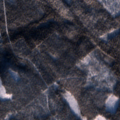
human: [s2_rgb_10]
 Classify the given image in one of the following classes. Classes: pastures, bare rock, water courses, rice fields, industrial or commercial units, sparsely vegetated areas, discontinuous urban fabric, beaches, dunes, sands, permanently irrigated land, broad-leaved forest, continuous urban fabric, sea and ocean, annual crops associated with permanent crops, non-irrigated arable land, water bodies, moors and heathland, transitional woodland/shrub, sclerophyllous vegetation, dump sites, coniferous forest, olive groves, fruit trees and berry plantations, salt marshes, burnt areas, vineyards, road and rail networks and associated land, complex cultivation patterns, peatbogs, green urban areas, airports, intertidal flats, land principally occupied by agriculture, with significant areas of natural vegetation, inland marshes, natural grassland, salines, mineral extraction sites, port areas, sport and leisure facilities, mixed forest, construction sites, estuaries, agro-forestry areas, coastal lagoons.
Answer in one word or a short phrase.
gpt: coniferous forest, mixed forest, transitional woodland/shrub